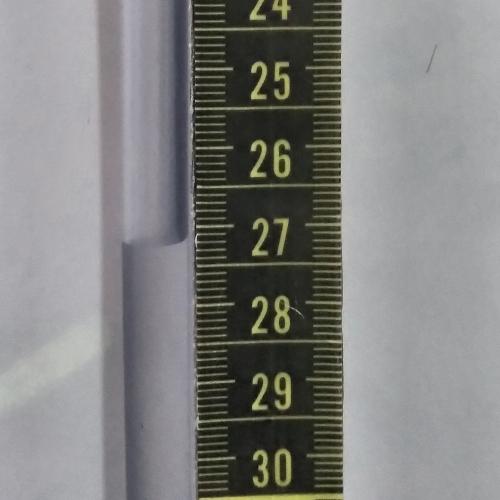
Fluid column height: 27.2 cm